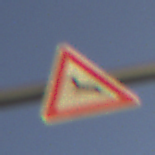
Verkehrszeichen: WildwechselRechts
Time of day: SunriseSunset
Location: Outdoor (RoadRail)
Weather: Clear
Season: NotSpecified
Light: Natural